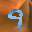
Label: 9